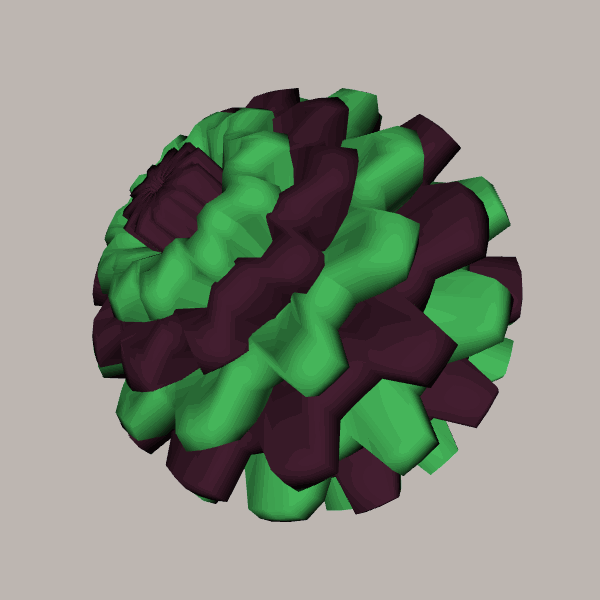
Background: light